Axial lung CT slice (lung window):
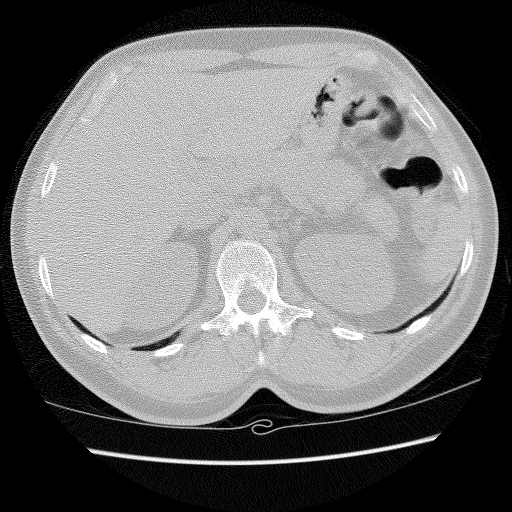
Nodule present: no